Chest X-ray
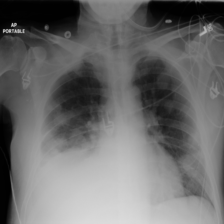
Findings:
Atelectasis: negative
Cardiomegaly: negative
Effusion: positive
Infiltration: negative
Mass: negative
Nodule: positive
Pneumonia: negative
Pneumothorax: negative
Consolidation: negative
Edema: negative
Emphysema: negative
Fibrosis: negative
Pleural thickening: negative
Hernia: negative